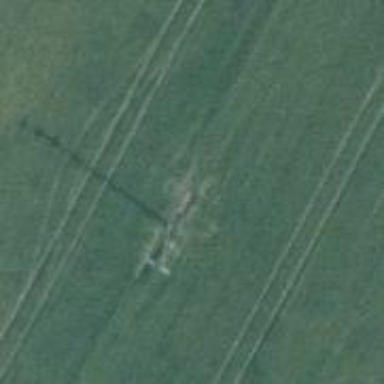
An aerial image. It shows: Power pole.